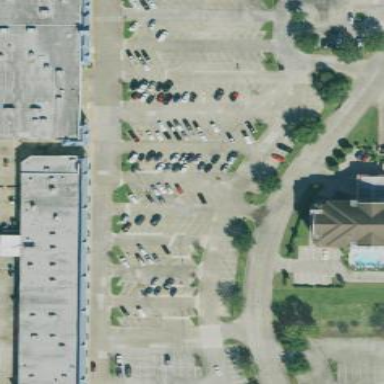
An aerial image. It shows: Retail area.